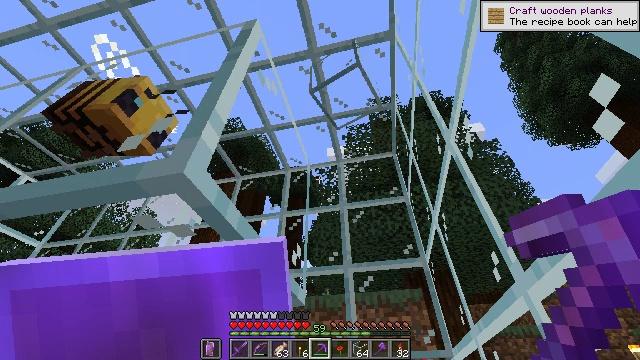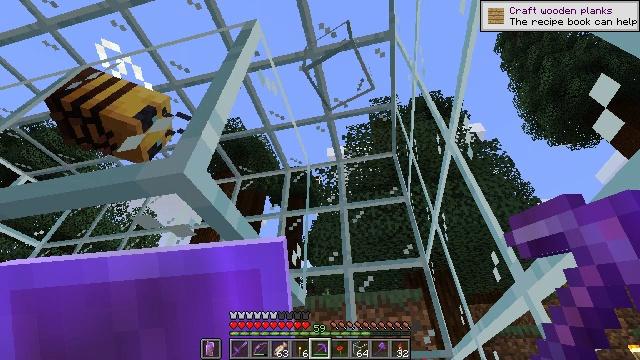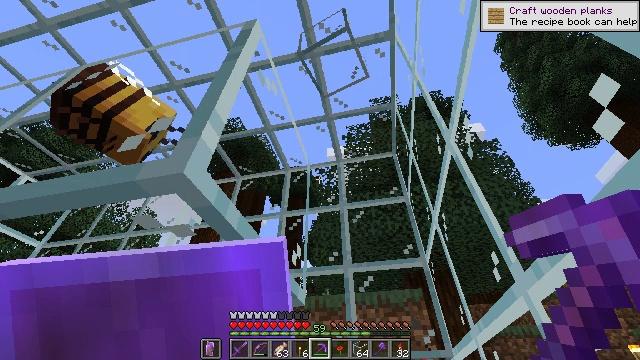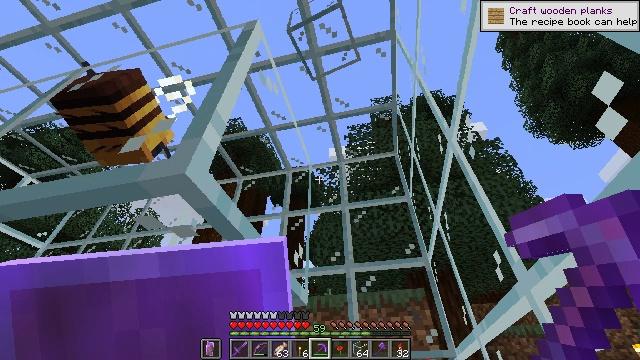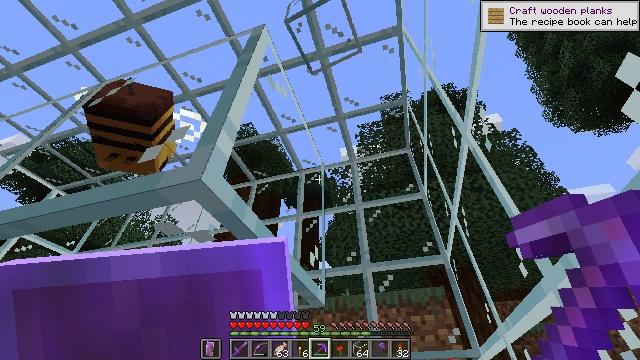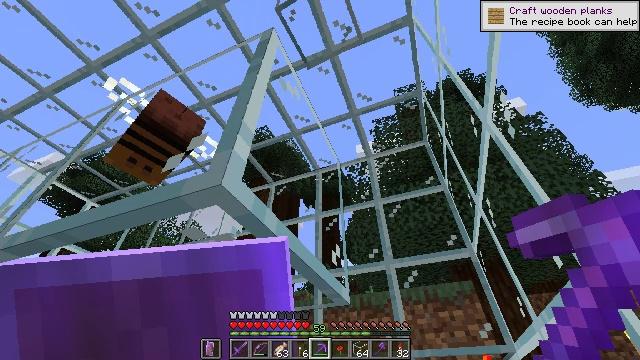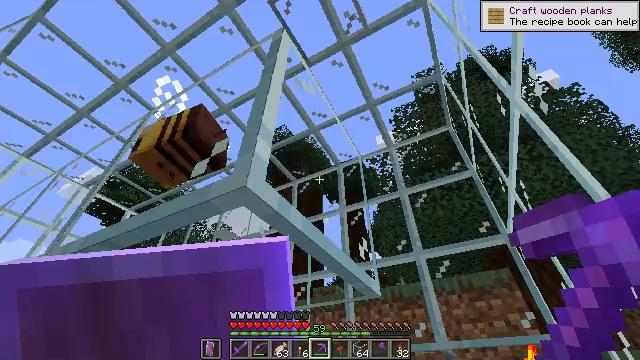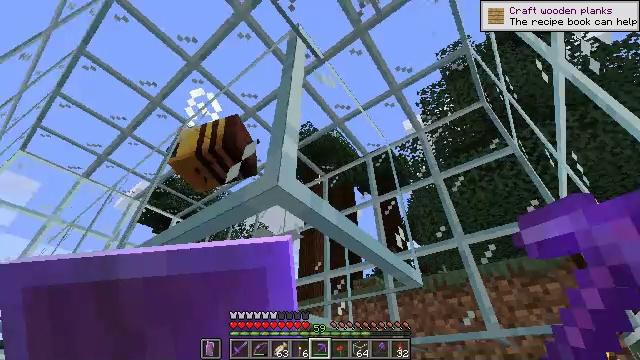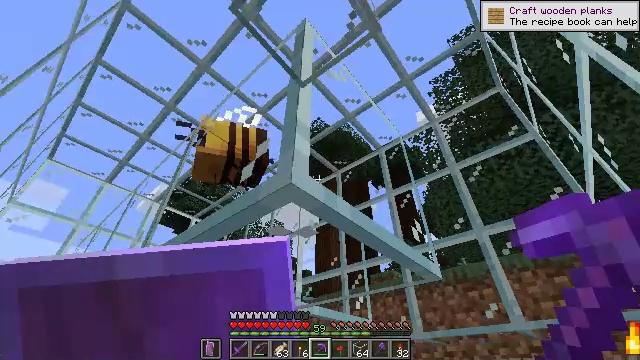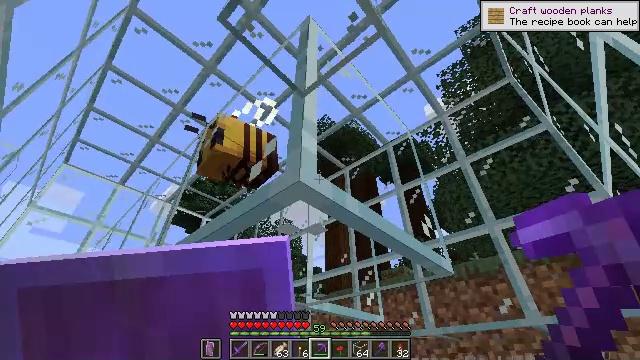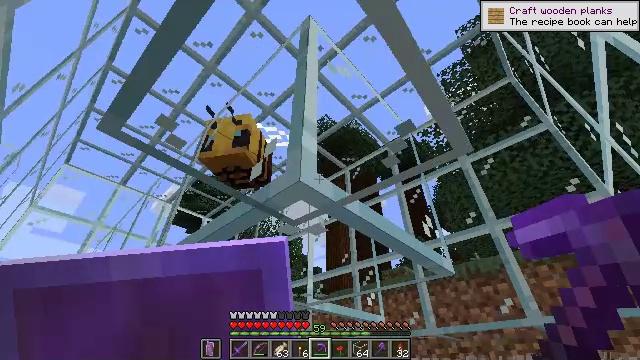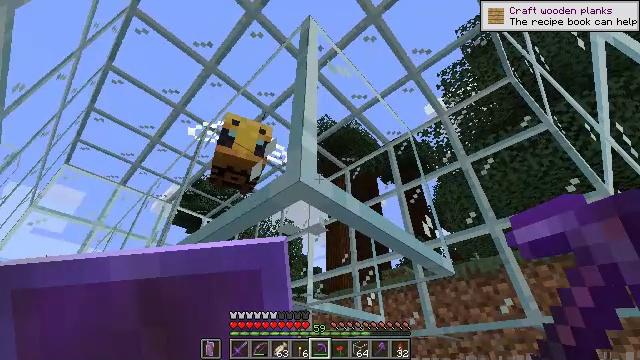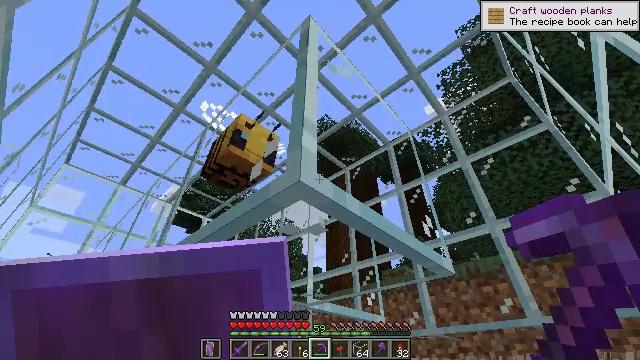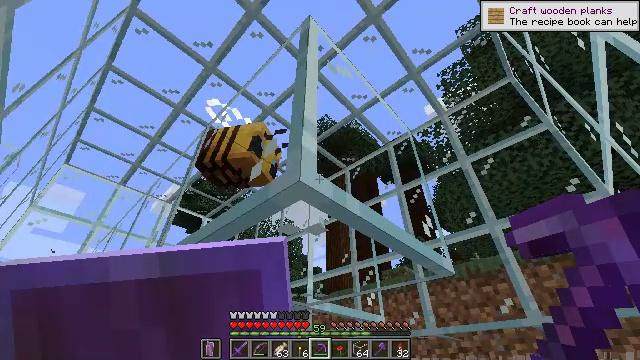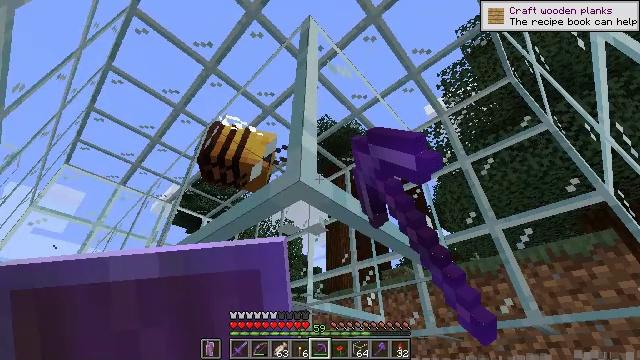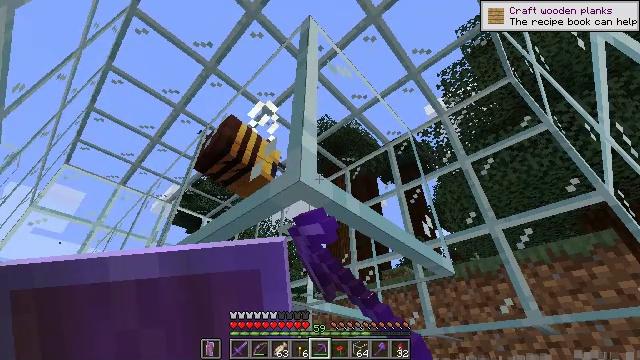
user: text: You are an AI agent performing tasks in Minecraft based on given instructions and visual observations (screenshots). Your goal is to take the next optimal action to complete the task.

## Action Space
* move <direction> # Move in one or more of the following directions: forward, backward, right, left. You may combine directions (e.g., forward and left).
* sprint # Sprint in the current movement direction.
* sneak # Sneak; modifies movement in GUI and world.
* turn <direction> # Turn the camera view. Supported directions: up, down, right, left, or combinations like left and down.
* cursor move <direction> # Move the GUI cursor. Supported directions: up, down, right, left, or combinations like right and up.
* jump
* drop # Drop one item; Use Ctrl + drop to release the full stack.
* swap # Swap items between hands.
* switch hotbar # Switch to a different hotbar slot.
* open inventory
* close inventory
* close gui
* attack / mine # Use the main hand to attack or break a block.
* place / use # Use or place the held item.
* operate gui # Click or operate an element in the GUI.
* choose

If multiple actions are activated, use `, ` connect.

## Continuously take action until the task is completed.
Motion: motion action
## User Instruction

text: Shatter the glass to collect it.
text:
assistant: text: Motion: no_op
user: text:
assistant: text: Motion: no_op
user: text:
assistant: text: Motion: no_op
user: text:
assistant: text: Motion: turn left
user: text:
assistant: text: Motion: turn left
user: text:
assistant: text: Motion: turn left and down
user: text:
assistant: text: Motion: turn left and down
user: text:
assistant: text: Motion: turn left
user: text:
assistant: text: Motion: turn left
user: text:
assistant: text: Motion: no_op
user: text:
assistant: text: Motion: no_op
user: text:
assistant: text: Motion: no_op
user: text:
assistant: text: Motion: attack / mine
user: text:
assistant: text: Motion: attack / mine
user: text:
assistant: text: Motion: attack / mine
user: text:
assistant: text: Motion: attack / mine
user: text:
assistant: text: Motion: attack / mine
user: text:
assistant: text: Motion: attack / mine
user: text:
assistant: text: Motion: attack / mine
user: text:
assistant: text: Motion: attack / mine
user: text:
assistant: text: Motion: attack / mine
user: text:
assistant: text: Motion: attack / mine
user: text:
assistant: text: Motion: attack / mine
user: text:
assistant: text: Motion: attack / mine
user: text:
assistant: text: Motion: attack / mine
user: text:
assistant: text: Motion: attack / mine
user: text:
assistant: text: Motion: attack / mine
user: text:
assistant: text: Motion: attack / mine
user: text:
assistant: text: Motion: attack / mine
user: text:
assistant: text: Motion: no_op